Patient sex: M
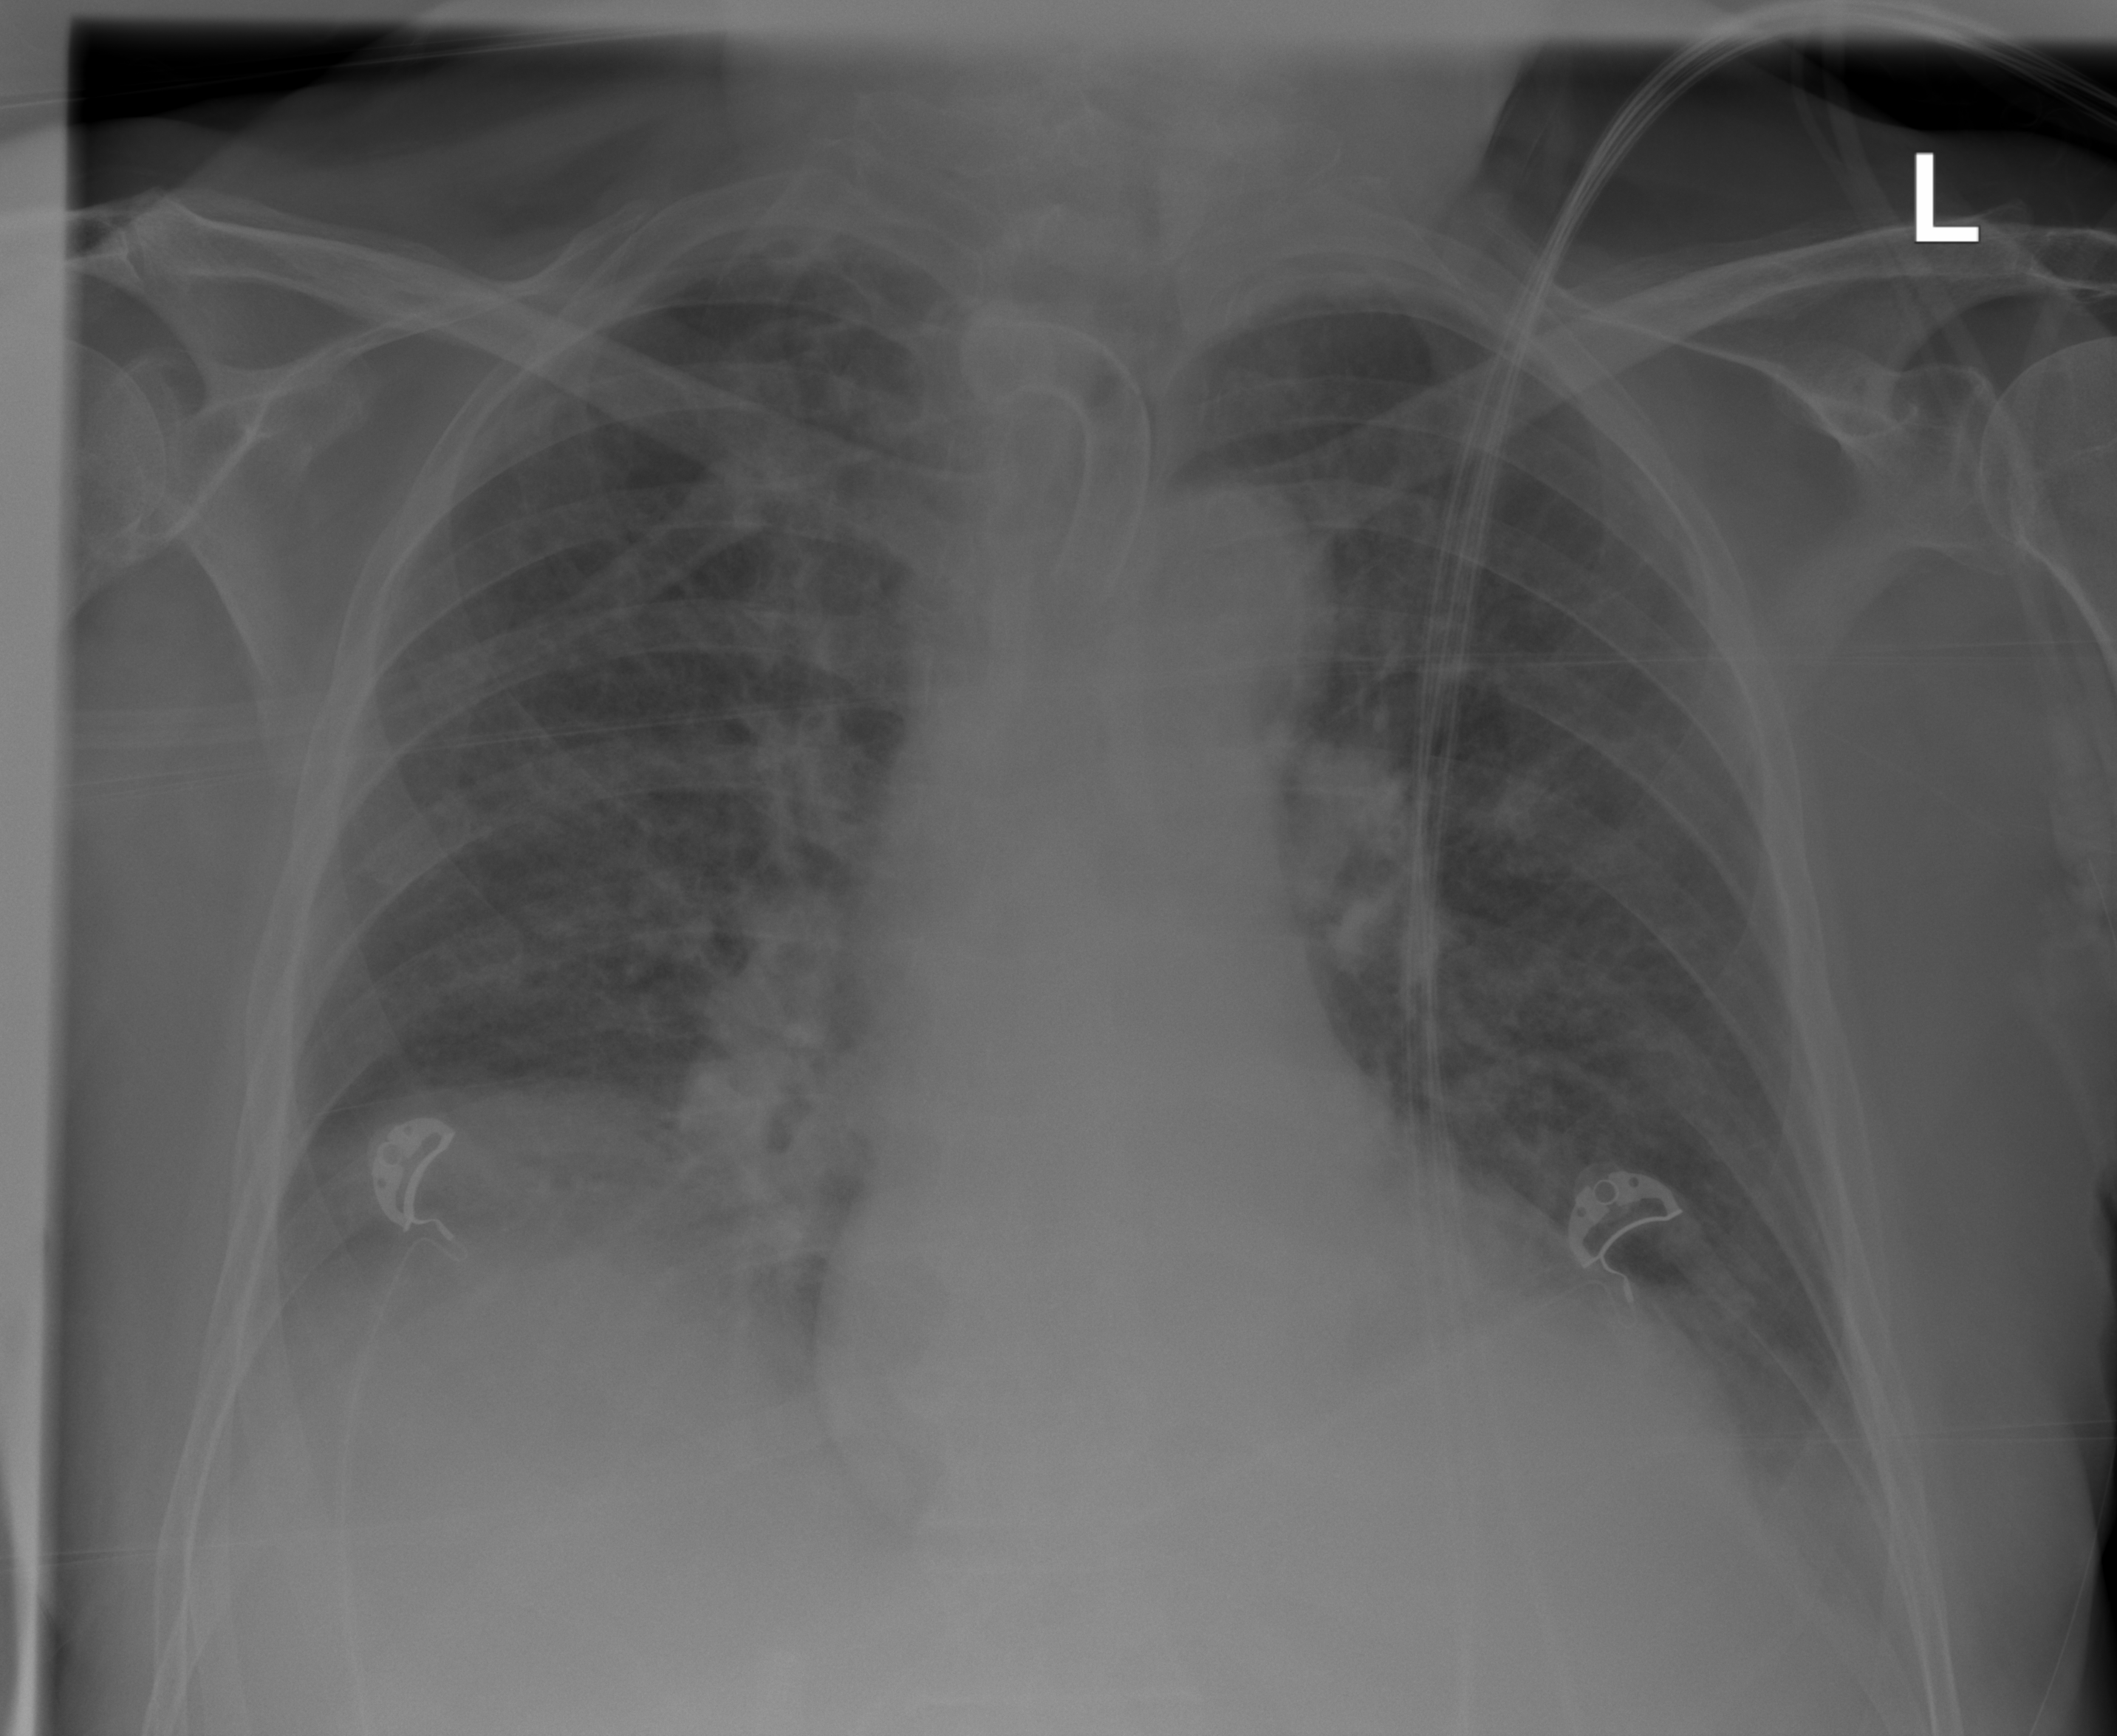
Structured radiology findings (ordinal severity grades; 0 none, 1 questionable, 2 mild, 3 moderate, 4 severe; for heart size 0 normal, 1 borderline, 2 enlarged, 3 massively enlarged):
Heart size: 1
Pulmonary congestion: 3
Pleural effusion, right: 2
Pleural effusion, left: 2
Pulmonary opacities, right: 2
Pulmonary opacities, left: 2
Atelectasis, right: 2
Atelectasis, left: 2